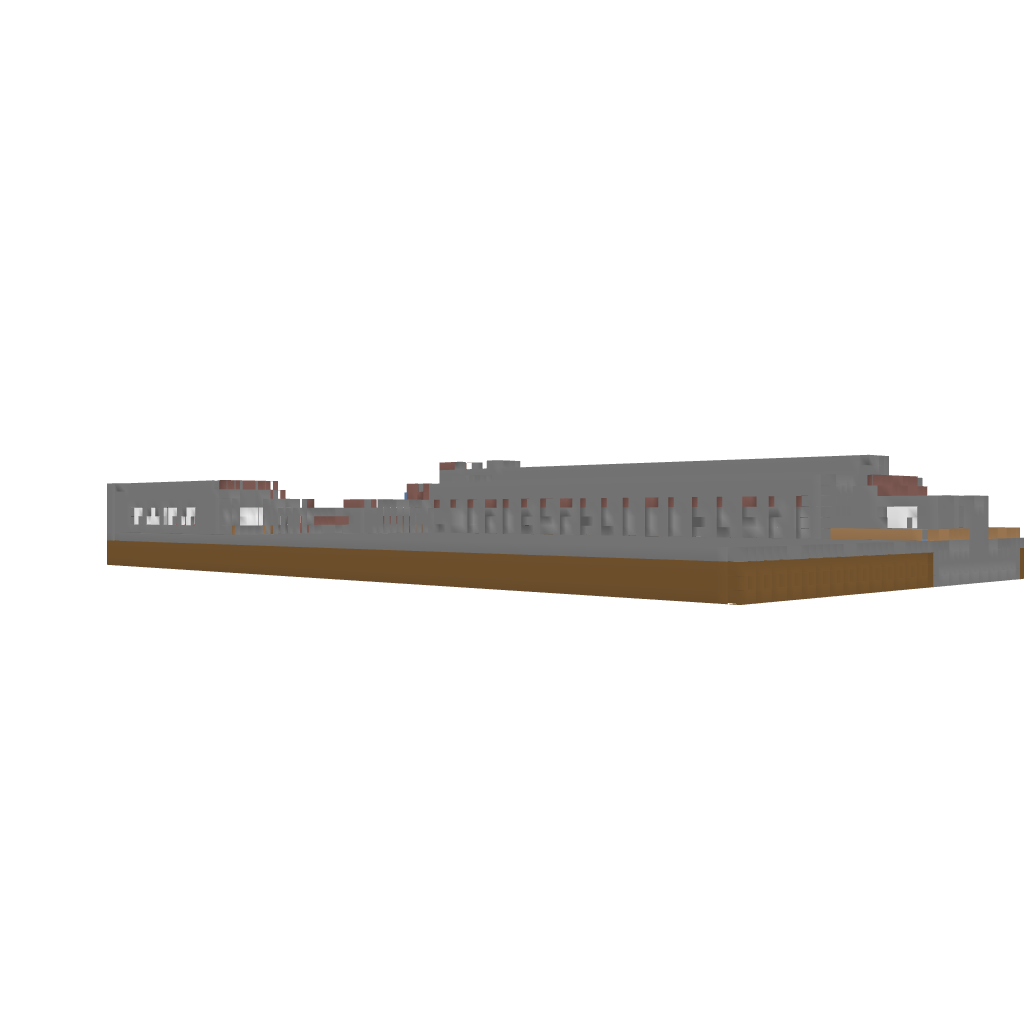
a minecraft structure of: Prison bad low quality